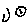
Label: moon